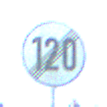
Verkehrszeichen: EndeGeschwindigkeit120
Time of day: Midday
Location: Outdoor (Special)
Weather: PartlyCloudy
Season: NotSpecified
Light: Natural